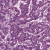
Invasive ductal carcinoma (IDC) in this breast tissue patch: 1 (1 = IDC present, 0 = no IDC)